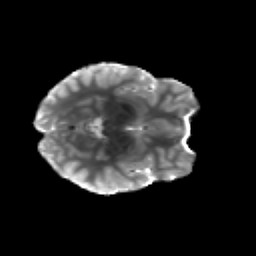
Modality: T2w
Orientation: axial
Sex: female
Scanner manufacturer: siemens
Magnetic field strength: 3 T
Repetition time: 5 s
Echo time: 0.071 s